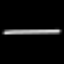
Label: line